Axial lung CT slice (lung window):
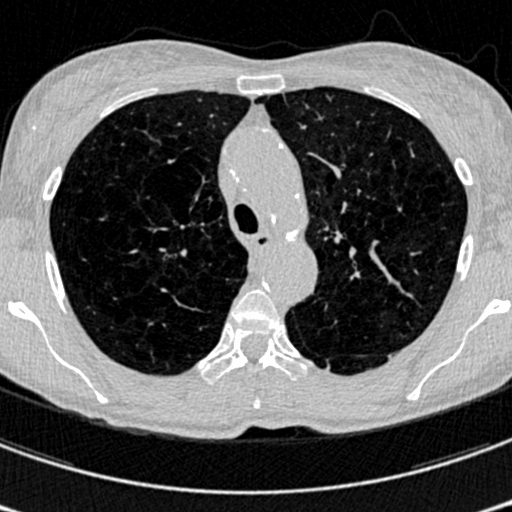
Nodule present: no